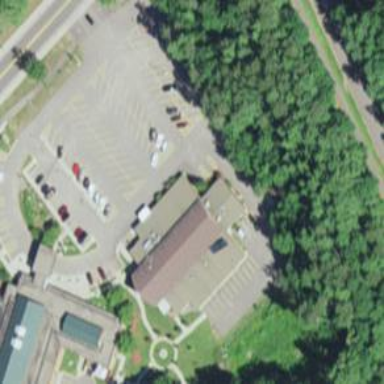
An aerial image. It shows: Building that houses fitness center.